Question: Given the supply, demand, and route table for this logistics problem, what is the minimum total cost? Please provide the answer as an integer.
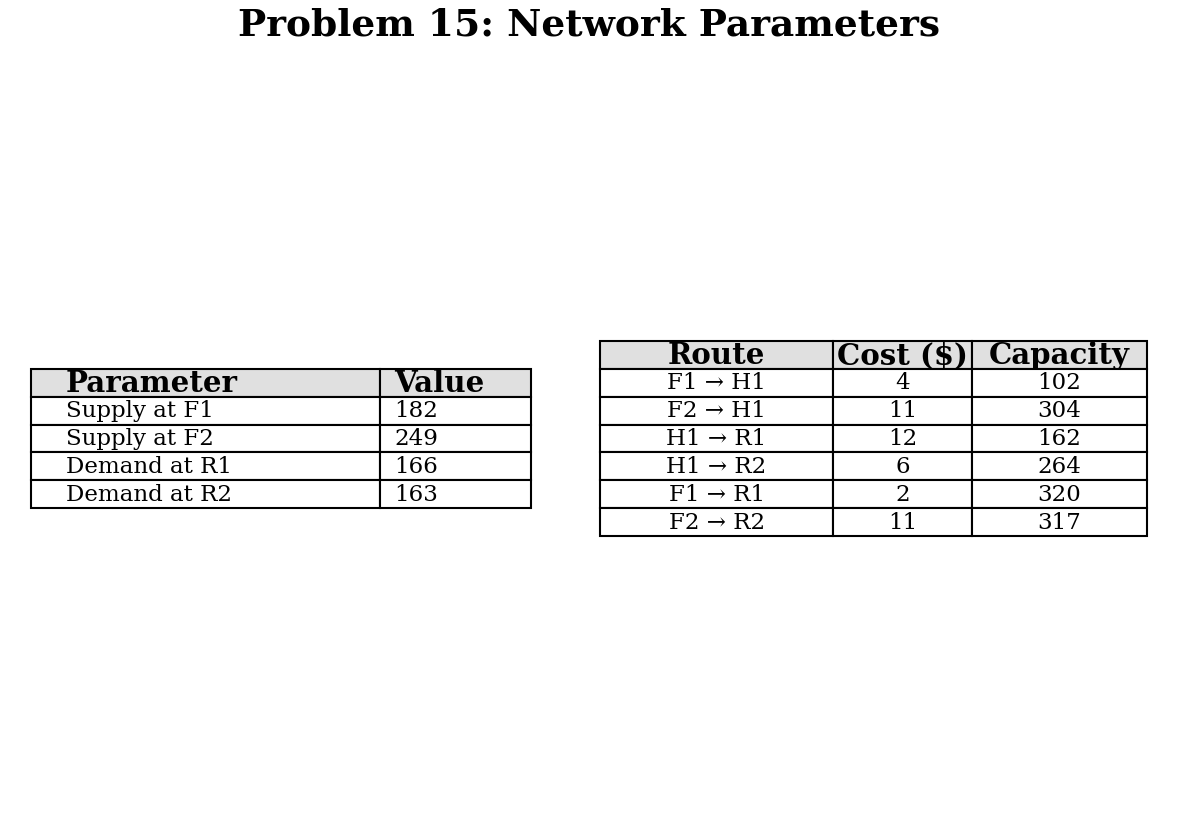
Answer: 2109